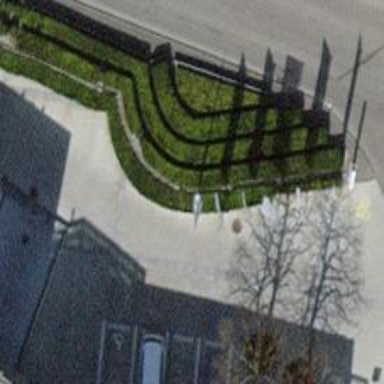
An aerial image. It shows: Hedge barrier.